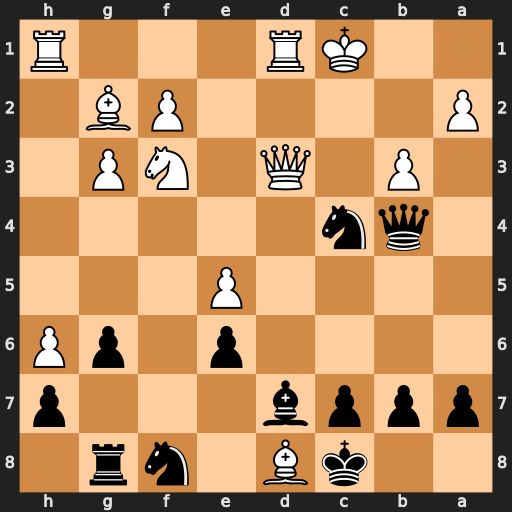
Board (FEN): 2kB1nr1/pppb3p/4p1pP/4P3/1qn5/1P1Q1NP1/P4PB1/2KR3R
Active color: b
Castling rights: -
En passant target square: -
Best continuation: Qa3+ Kb1 Qb2#